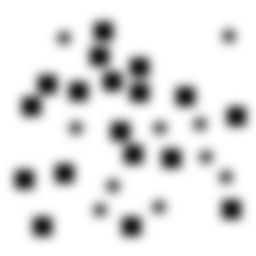
Squares: 18
Triangles: 0
Stars: 10
Total shapes: 28